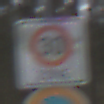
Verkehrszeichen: BeginnZone30
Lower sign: EingeschraenktesHalteverbot
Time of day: Midday
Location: Outdoor (Nature)
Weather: Overcast
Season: NotSpecified
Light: Natural